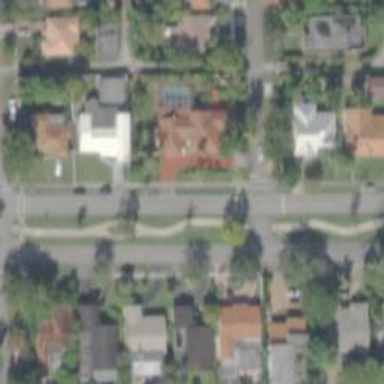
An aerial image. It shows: Cycleway.